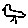
Label: bird